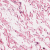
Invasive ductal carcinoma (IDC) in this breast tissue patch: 0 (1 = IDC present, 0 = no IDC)